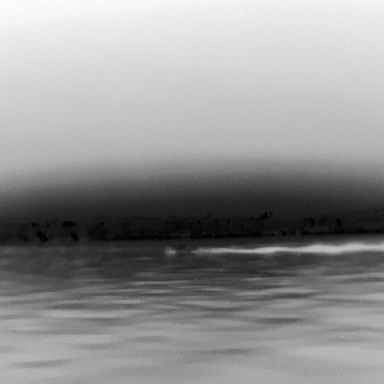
There is a canoe in the infrared image.